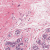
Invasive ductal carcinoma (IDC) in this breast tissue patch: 0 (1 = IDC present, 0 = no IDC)